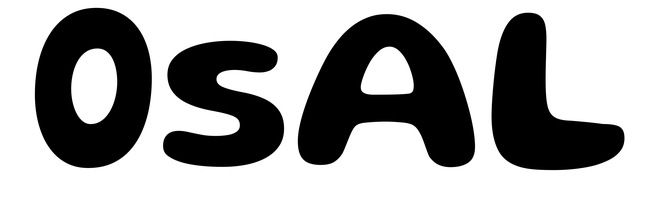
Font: Gluten_SemiBold